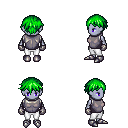
a pixel art fantasy rpg character, female body template, dark elf, purple skin, steel chest armor, white pants, green short bangs hairstyle, metal gloves, metal boots, four views (front, back, left, right), 2x2 character sprite sheet, small pixel art, hard edges, no anti-aliasing